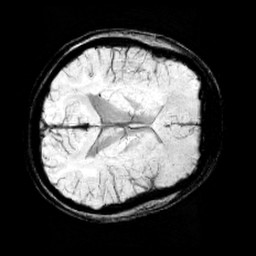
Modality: minIP
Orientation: axial
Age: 13
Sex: female
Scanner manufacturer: siemens
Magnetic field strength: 3 T
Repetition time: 0.027 s
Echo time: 0.02 s